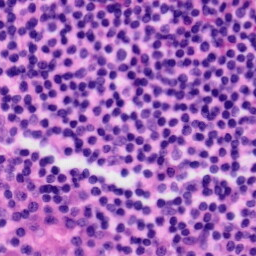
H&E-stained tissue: Tonsil